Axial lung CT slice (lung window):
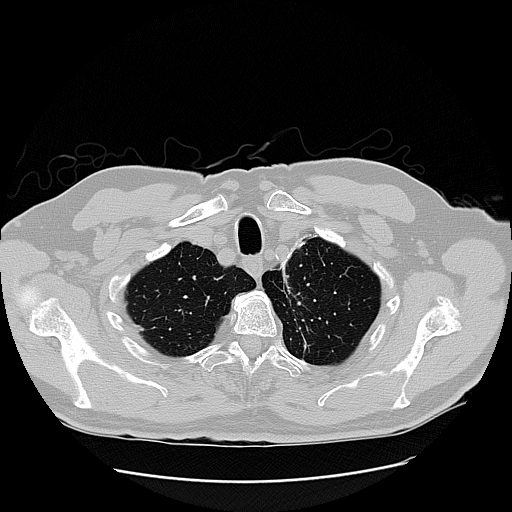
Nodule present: no